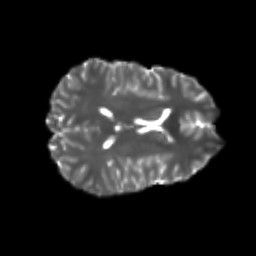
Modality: T2w
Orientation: axial
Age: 21
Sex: female
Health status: healthy
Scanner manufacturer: philips
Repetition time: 7.389 s
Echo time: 0.08599 s